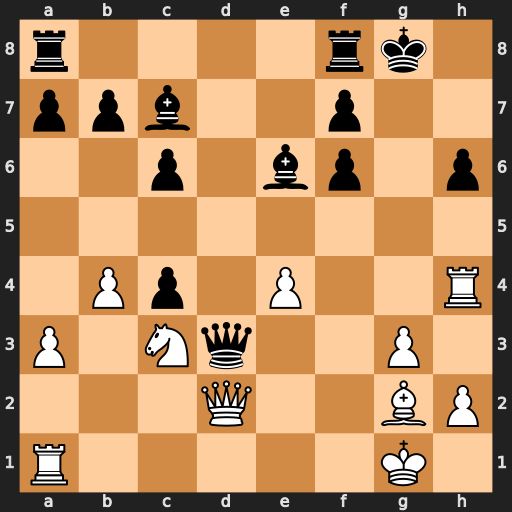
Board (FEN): r4rk1/ppb2p2/2p1bp1p/8/1Pp1P2R/P1Nq2P1/3Q2BP/R5K1
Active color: w
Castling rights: -
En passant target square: -
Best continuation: Qxh6 Qe3+ Qxe3